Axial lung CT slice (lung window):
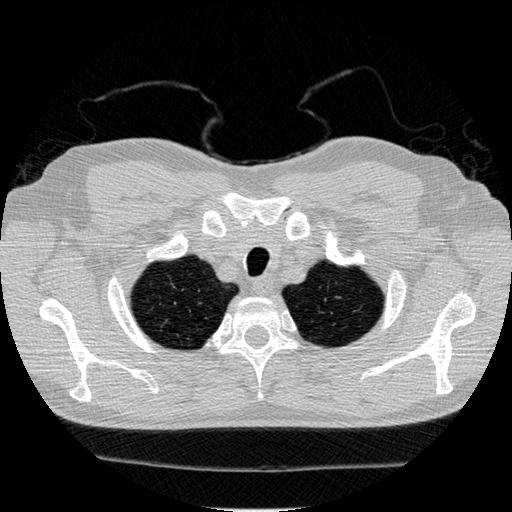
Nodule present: no